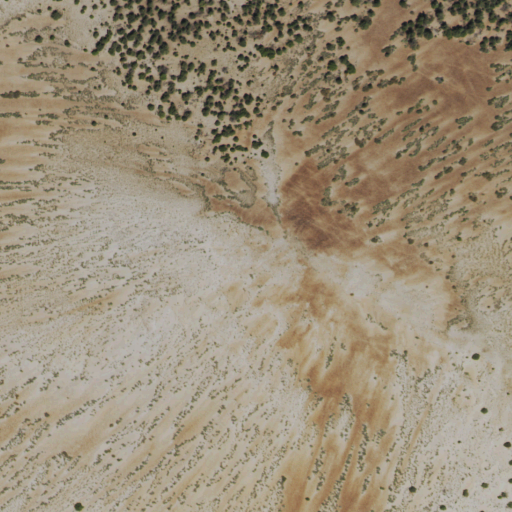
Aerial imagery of mountain in Nevada named Hat Peak containing shrub, evergreen forest, barren land, and grassland